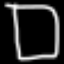
Label: square